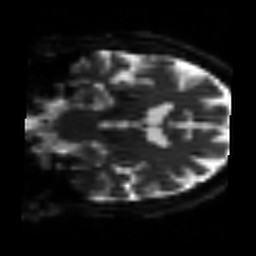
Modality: sbref
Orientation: coronal
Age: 64
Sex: male
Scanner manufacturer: siemens
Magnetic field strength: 3 T
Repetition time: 3.2 s
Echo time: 0.081 s